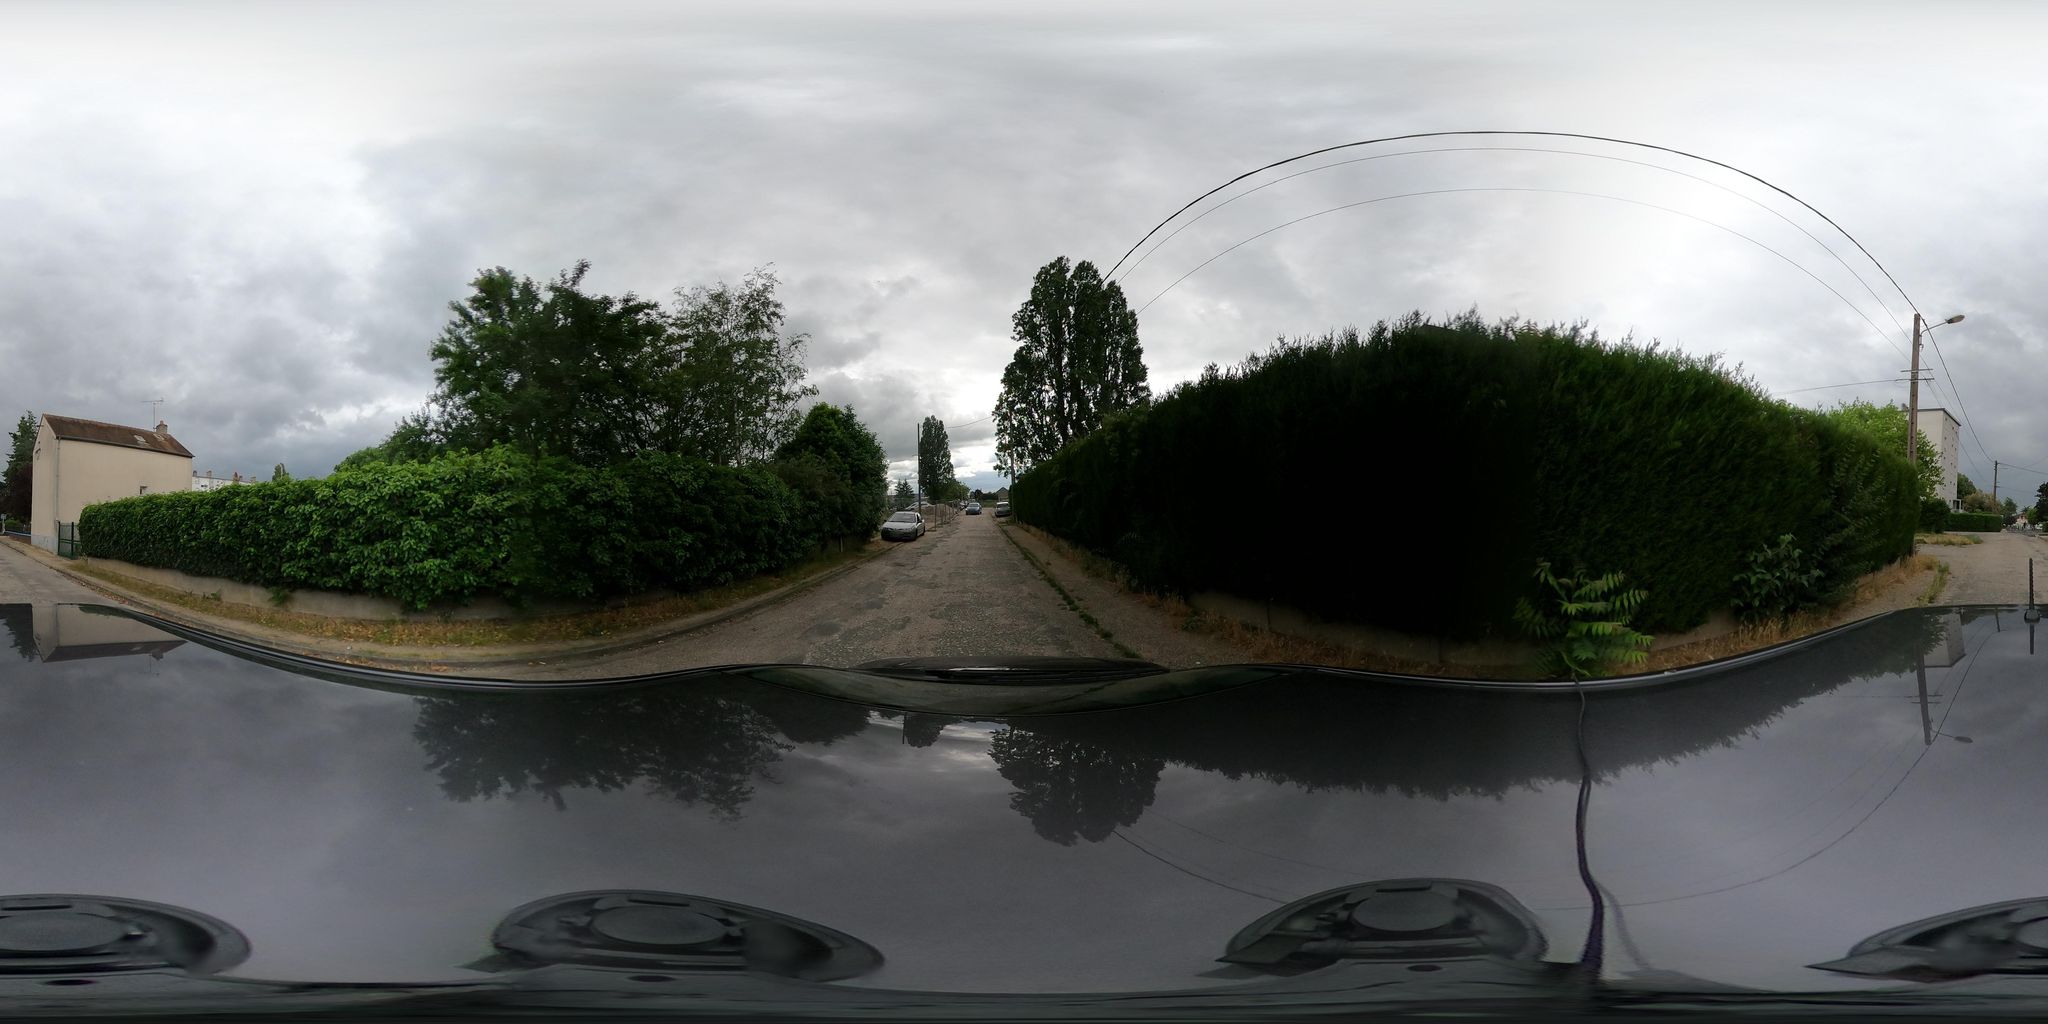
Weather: cloudy
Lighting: day
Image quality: slightly poor
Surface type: driving surface
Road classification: steps, residential, path
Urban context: urban centre
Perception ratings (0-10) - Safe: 0.64, Lively: 0.73, Beautiful: 5.31, Boring: 6.33, Depressing: 6.94, Wealthy: 0.96